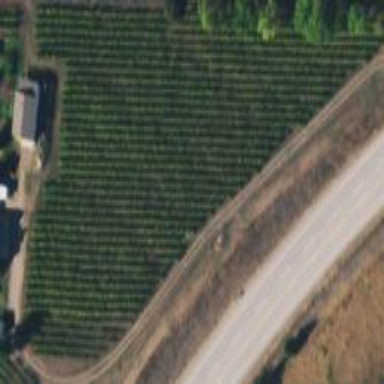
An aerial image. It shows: Beautiful vineyard in the countryside.